Field crop: maize
Growth stage: 2
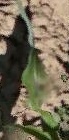
Species: maize